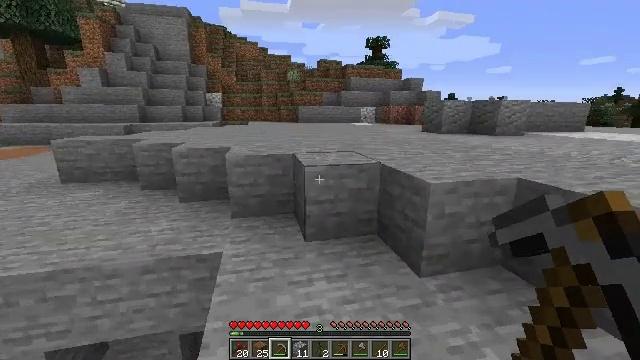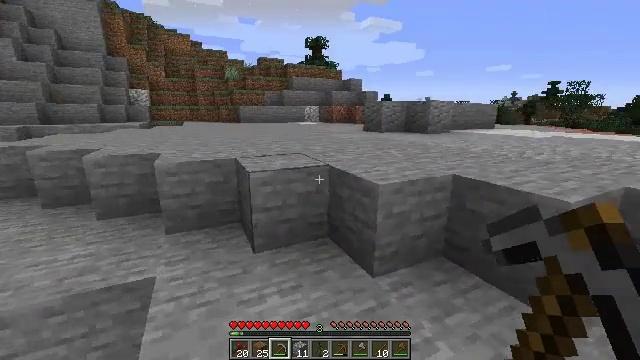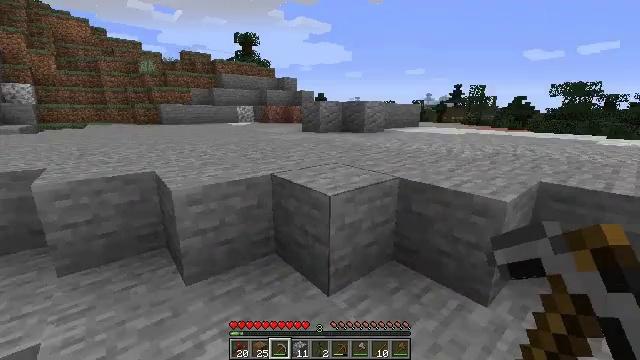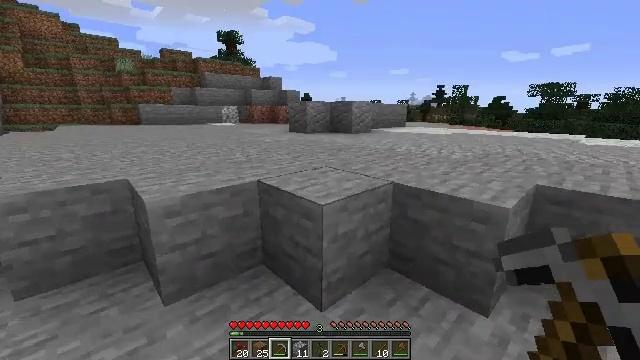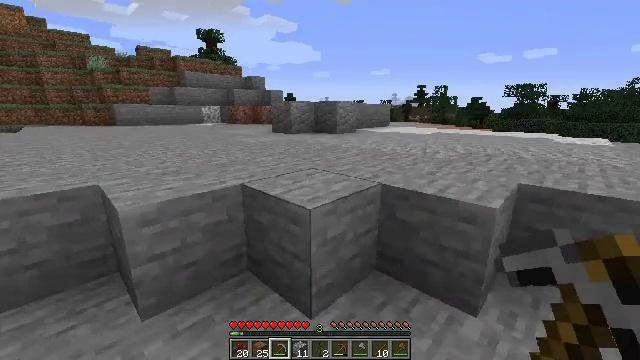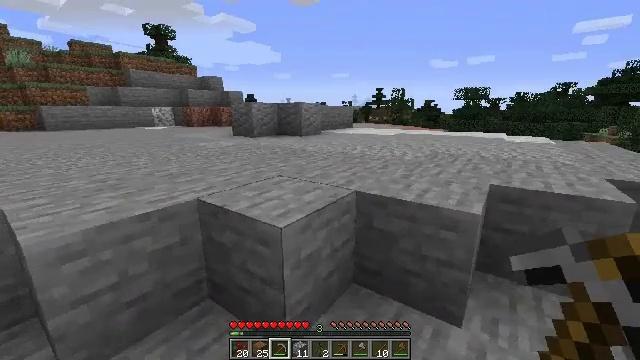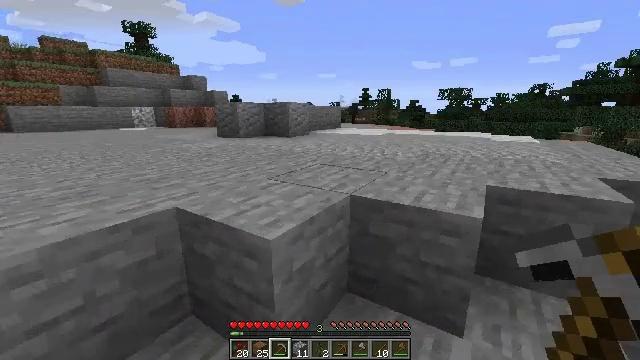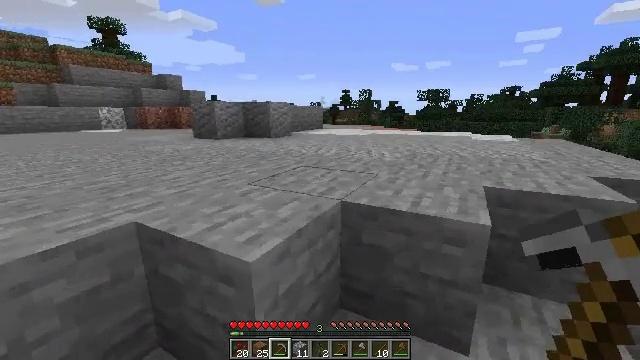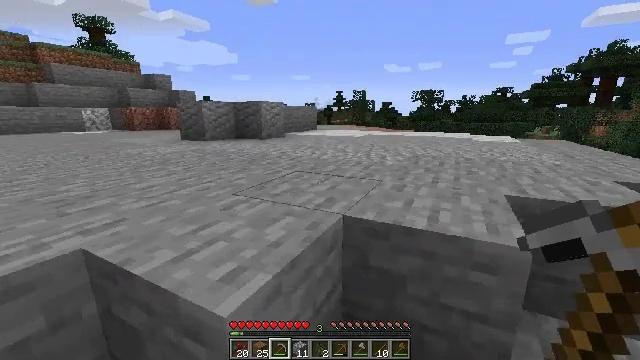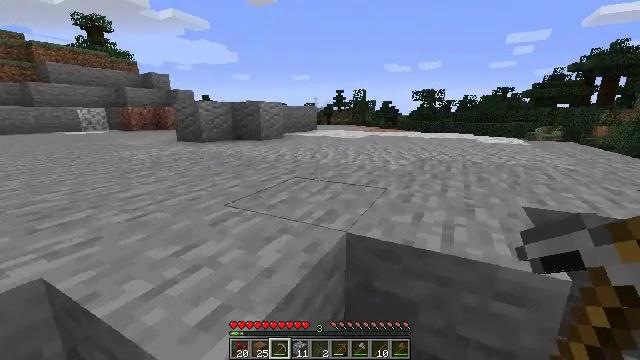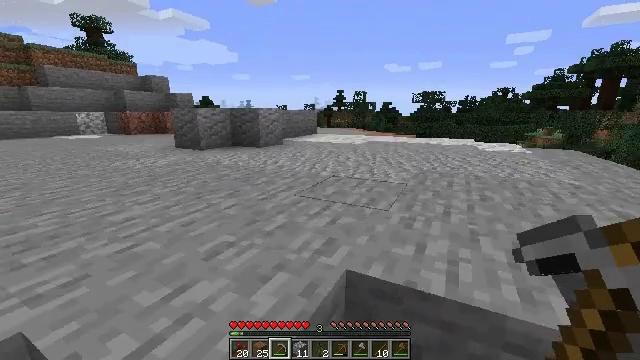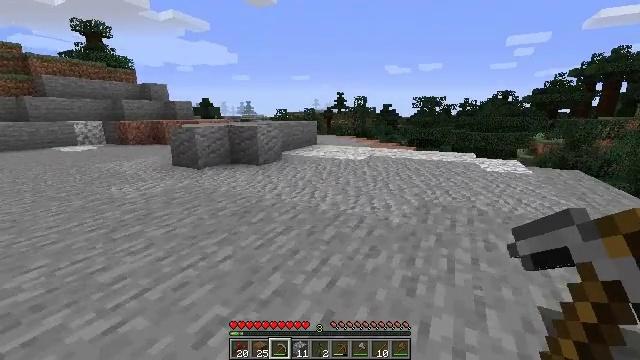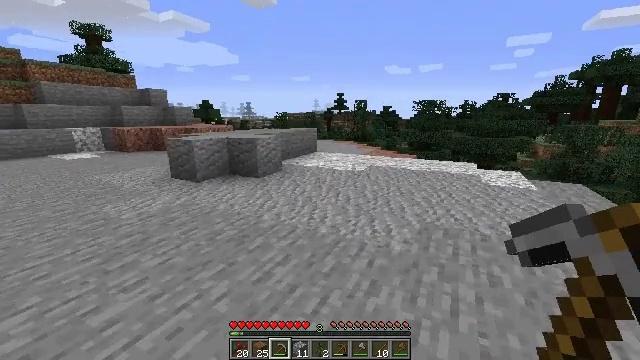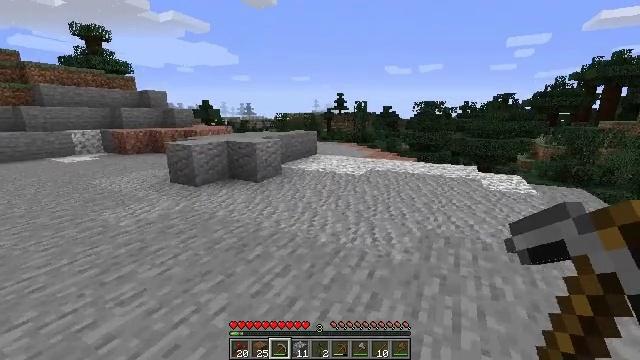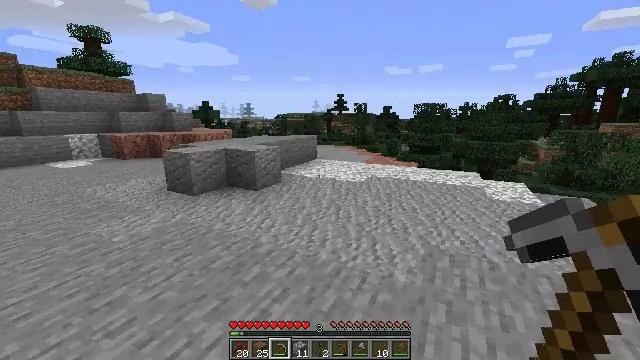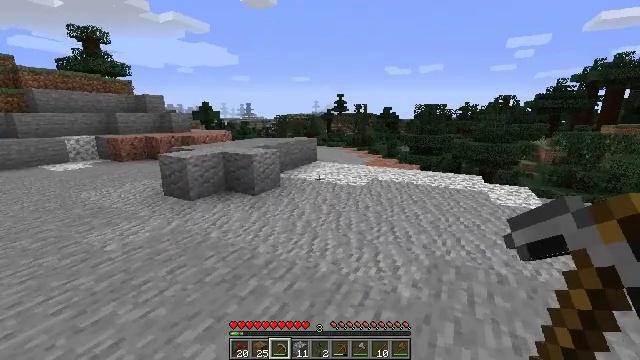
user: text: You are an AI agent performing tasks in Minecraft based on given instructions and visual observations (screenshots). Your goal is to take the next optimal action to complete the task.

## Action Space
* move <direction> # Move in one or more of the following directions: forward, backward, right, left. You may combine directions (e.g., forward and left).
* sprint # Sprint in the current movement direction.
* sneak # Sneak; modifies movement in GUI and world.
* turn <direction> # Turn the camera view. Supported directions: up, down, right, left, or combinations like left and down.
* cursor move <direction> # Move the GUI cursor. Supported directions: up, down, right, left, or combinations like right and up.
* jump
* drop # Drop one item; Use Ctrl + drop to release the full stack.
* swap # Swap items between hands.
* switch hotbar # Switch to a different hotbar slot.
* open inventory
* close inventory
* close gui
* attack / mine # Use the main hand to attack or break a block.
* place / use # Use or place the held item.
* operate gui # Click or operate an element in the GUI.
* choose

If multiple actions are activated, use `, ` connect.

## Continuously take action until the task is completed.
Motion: motion action
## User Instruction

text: Clear the sweet berry bush to collect the sweet berries.
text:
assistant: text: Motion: move forward, turn right
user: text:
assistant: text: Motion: move forward, turn right
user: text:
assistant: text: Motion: move forward, turn right
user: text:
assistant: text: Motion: move forward, turn right
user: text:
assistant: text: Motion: move forward, turn right
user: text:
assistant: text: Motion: move forward, turn right
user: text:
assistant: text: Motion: move forward, turn right
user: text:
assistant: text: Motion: move forward, turn right
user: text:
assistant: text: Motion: move forward
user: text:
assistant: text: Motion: move forward, jump
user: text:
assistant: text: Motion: move forward, jump
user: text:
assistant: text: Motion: move forward, jump
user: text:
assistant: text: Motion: move forward, jump
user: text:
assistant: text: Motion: move forward, jump
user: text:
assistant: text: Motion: move forward
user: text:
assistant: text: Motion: move forward
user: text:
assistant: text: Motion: move forward
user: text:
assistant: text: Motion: move forward
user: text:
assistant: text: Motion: move forward
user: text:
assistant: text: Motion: move forward, turn right
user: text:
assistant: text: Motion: move forward, turn right
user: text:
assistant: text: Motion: move forward, turn right
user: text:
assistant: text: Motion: move forward
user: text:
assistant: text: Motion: move forward
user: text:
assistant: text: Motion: move forward, turn right and up
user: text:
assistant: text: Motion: move forward, turn right
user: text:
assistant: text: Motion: move forward, turn right and up
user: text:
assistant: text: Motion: turn right
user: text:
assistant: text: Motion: turn right
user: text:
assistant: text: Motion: turn right and down